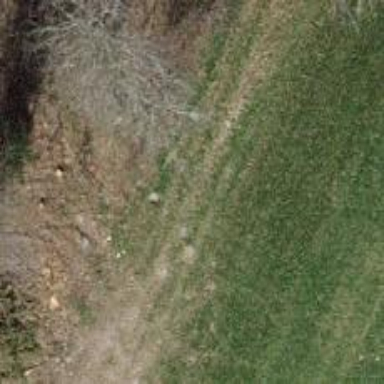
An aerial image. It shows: Grassy path.